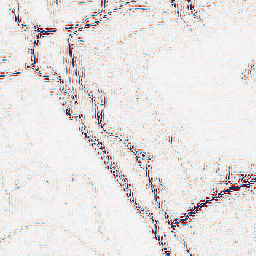
Category: wavelet
Decomposition family: wavelet_dwt
Decomposition parameters: wavelet: db2
level: 2
Upsampling method: linear_exact
Upsampling parameters: scale: 4
Upsampling scale: 4